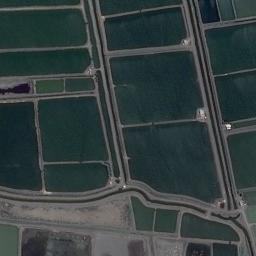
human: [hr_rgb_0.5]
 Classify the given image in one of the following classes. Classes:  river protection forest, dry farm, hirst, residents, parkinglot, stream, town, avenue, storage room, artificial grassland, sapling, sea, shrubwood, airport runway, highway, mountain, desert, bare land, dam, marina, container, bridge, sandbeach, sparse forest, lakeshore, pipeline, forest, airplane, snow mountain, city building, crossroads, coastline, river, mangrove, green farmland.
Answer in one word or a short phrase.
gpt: green farmland